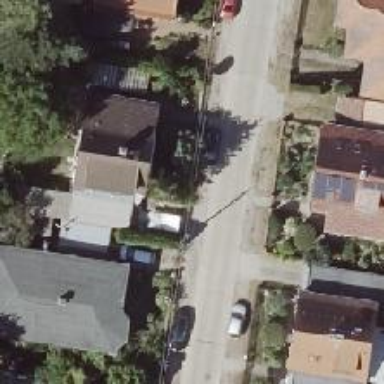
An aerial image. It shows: Footway along the road.